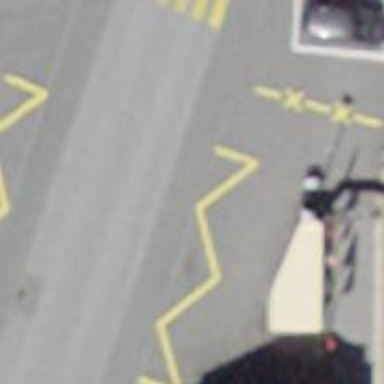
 serving as platform for public transportation."